Question: I want to ask you something. I make the application web with the Google Maps inside. But the problem is my map is in the left side of my web page. How to place the maps at the center of web page?
This is my screenshot :

So, how to place the maps at the center of green part? Now, the maps is at the left side of the green part. Please help. Thank You.
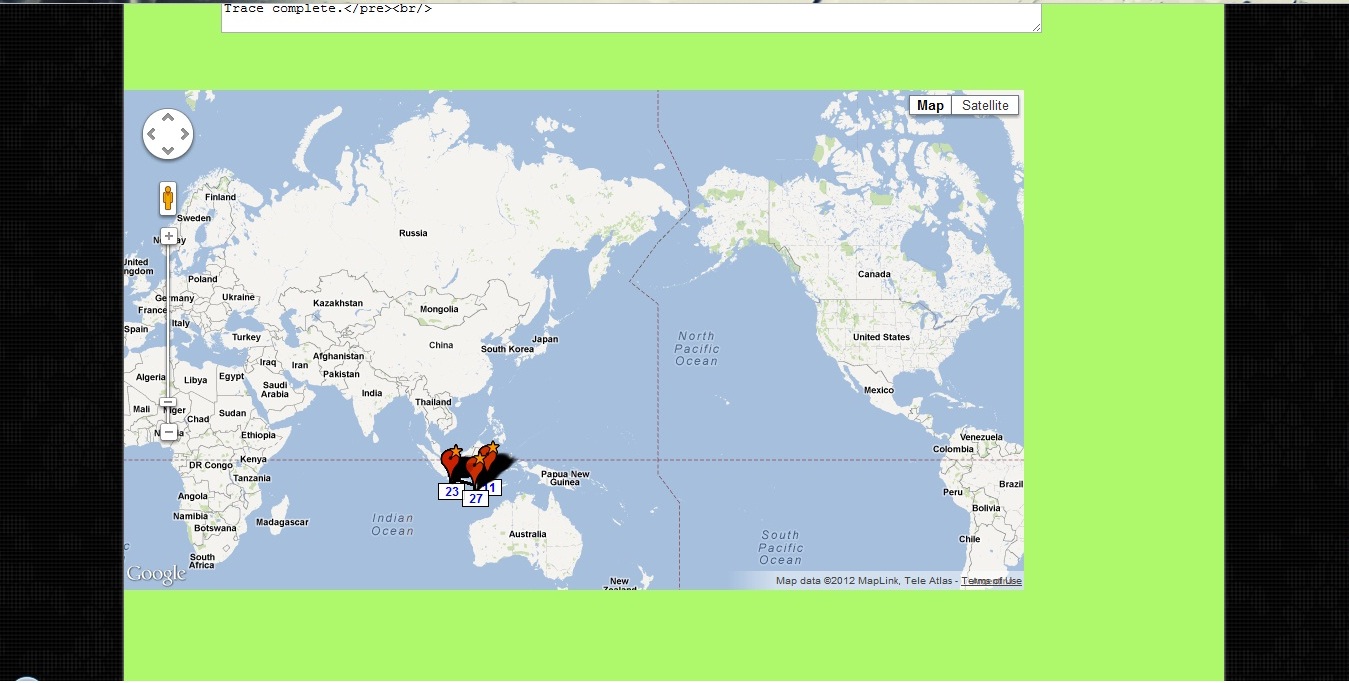
Answer: You can add a stylesheet that has margin "auto" on left and right side.
'''
<style type="text/css">
div#googleMap { margin: 0 auto 0 auto; }
</style>
<div id="googleMap"><!-- contains map --></div>
'''